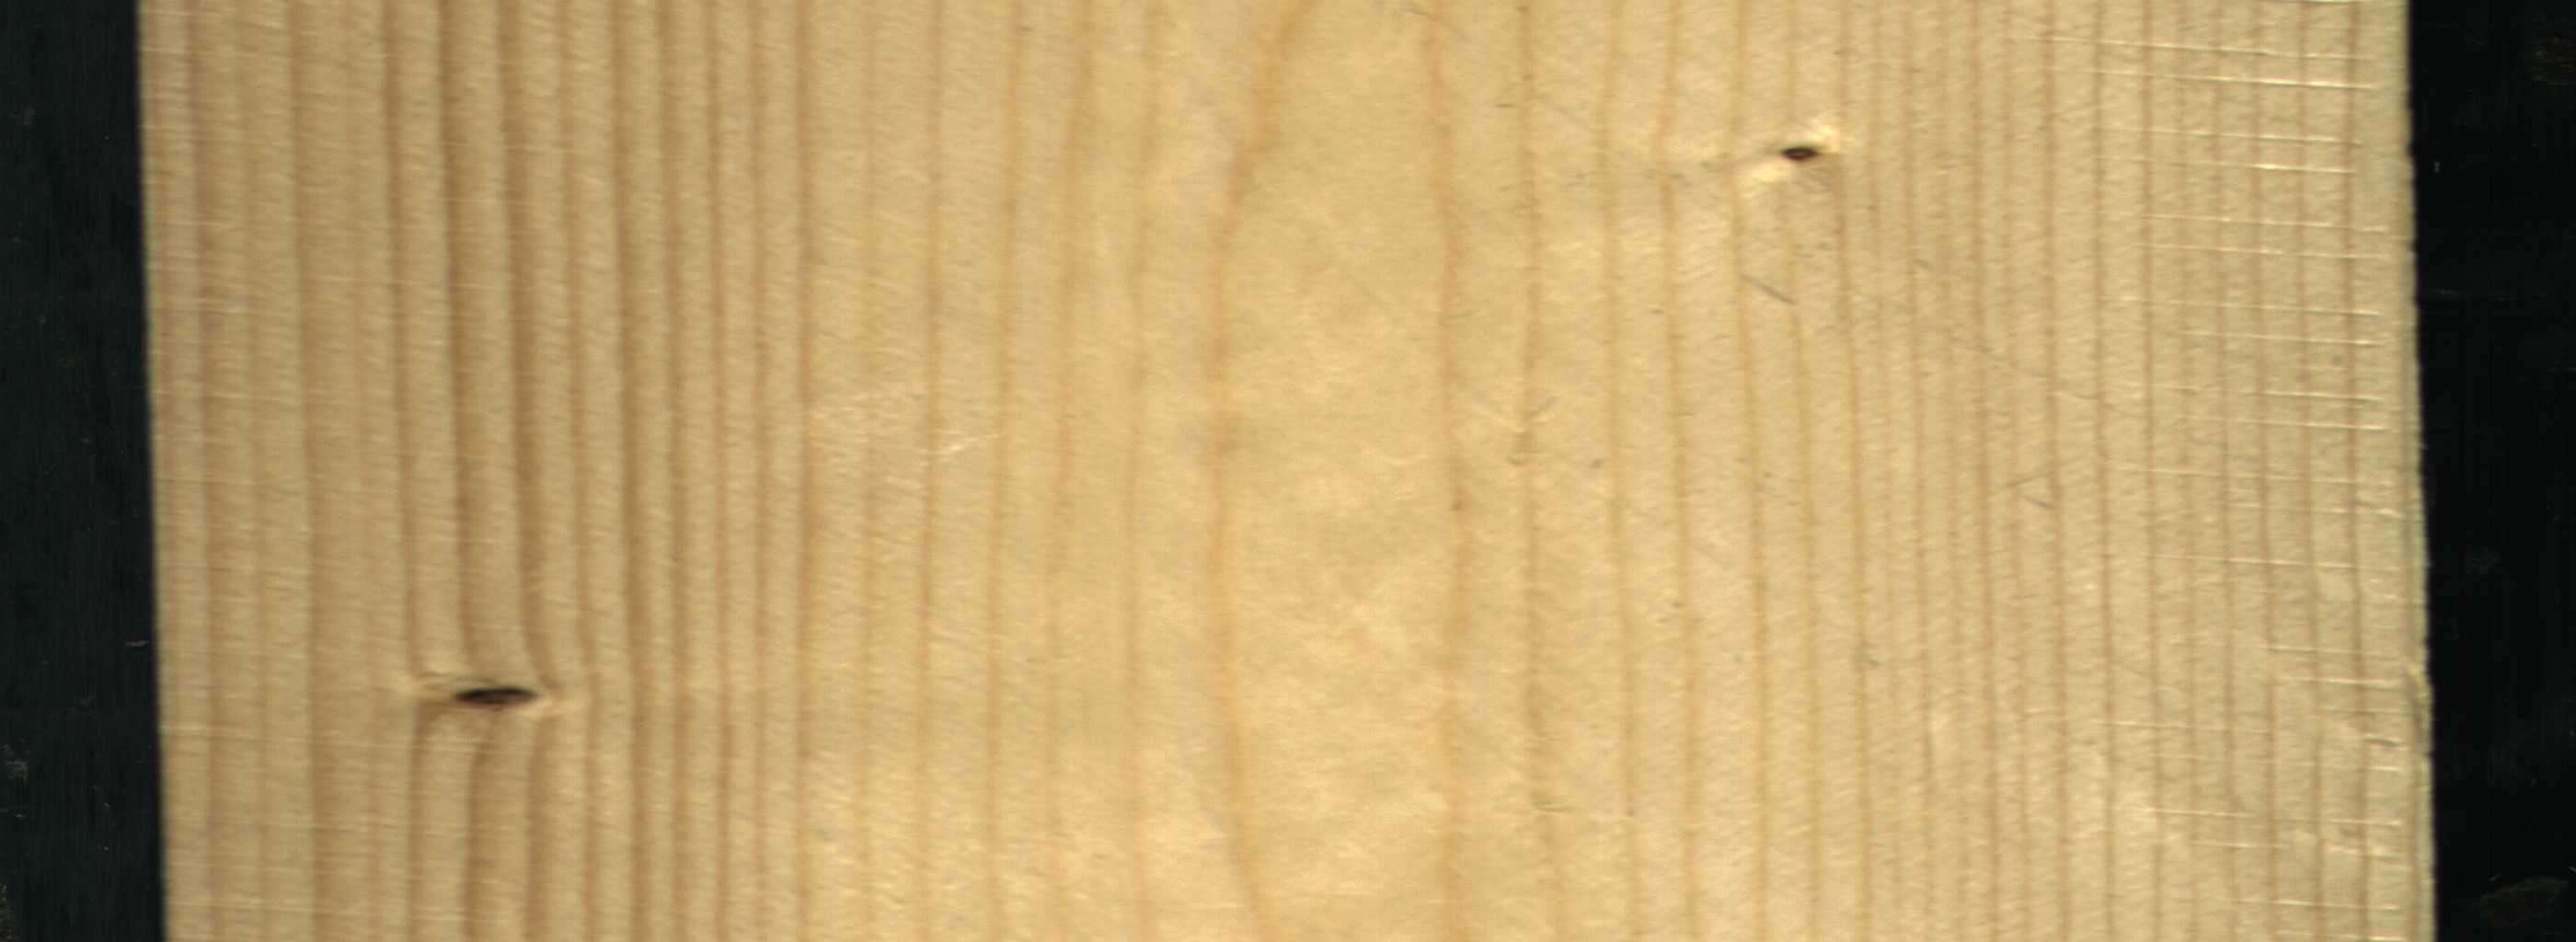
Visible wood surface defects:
Dead_Knot